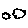
Label: cloud